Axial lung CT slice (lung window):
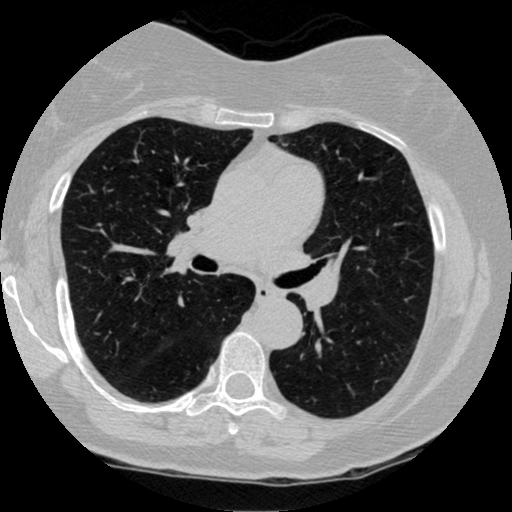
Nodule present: no